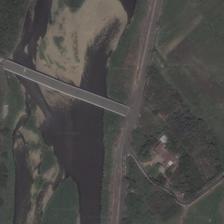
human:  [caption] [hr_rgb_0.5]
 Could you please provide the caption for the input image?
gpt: the picture shows a large oasis, a few small buildings and a bridge .

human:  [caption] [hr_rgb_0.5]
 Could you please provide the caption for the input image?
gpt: a bridge is on a river with many green plants on one side of it .

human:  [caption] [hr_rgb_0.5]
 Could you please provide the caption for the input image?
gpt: a bridge is on a river with large piece of plants on two sides of it .

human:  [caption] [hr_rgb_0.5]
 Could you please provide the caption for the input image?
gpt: a bridge is on a river with many green plants in one side .

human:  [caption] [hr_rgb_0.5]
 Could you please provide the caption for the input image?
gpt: a bridge is on a river with large piece of plants on two sides of it .